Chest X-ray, AP view. Patient: 27 years old, sex F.
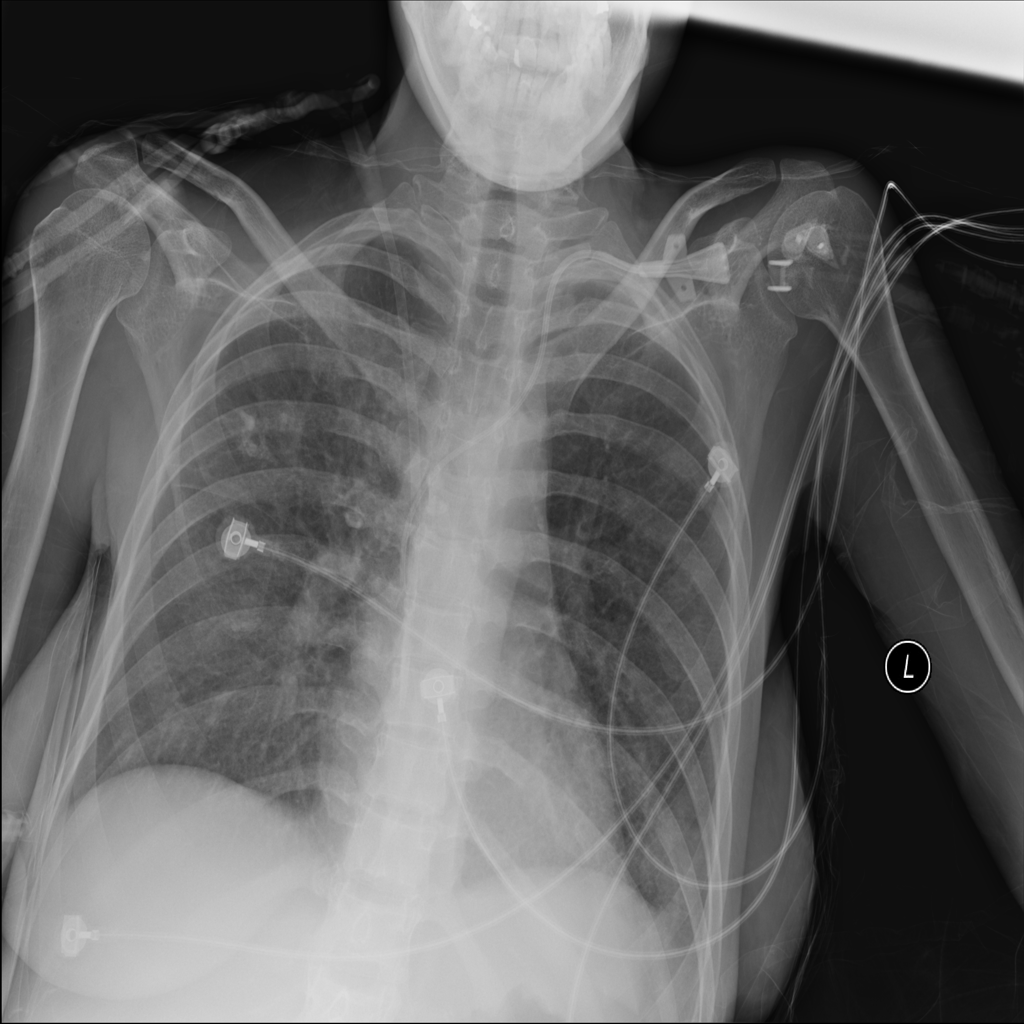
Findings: No Finding